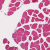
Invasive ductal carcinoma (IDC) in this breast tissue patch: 0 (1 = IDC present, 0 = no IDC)